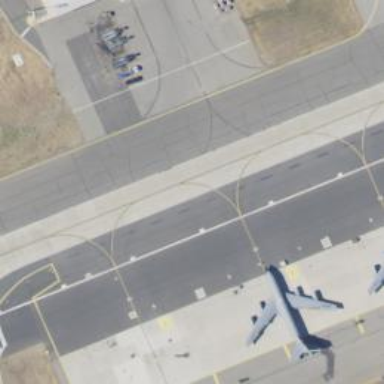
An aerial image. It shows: View of taxiway at the airport.